Question: I'm attempting to put an instance of UIDatePicker in the accessory view of a UITableView cell, and have been following this <URL> as a template. However, it looks as if the picker is being placed above the cell entirely:

Below is the code I'm using to try to add a Date Picker to the accessory view of a UITableView:
'''
- (UITableViewCell *)tableView:(UITableView *)tableView cellNewRowAtIndexPath:(NSIndexPath *)indexPath
{
static NSString *CellIdentifier = @"RowCell";
UITableViewCell *cell = (UITableViewCell *)[tableView dequeueReusableCellWithIdentifier:CellIdentifier];
if (cell == nil) {
cell = [[UITableViewCell alloc] initWithStyle:UITableViewCellStyleValue1 reuseIdentifier:CellIdentifier];
}
cell.backgroundColor = [UIColor colorWithRed:0.922 green:0.937 blue:0.949 alpha:1];
switch (indexPath.row) {
case EmployeeOvertimeRow:
cell.textLabel.text = NSLocalizedString(@"Test", @"One");
_datePicker = [[UIDatePicker alloc]init];
_datePicker.datePickerMode = UIDatePickerModeTime;
//OLD: cell.accessoryView = _datePicker;
//POST EDIT
[cell.contentView addSubview:_datePicker];
break;
default:
break;
}
return cell;
}
'''
Does anyone have any guidance on what I'm doing wrong or how to fix this?
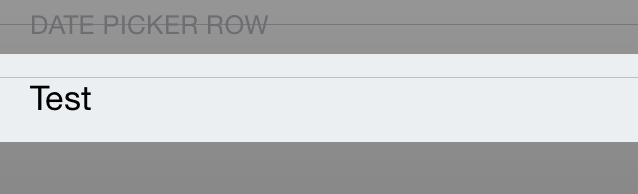
Answer: The 'accessoryView' of a 'UITableViewCell' is surely not what you think : it's the little view at the right of the cell, typically, it's an arrow, and it's pretty small, not made to be the width of the screen at all. You should try adding your view to the 'contentView'. You will need to set a bigger height for your cell in the 'heightForRowAtIndexPath' method, too.